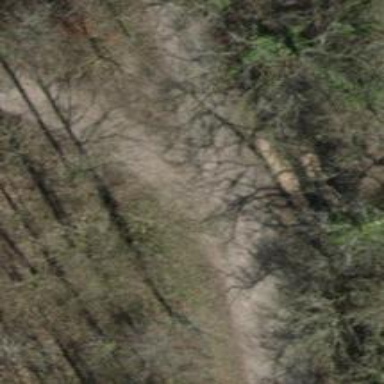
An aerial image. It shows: Unpaved track with grade2 tracktype.